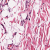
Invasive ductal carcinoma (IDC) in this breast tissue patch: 0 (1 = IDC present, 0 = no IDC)